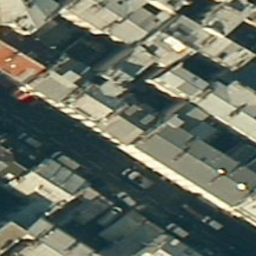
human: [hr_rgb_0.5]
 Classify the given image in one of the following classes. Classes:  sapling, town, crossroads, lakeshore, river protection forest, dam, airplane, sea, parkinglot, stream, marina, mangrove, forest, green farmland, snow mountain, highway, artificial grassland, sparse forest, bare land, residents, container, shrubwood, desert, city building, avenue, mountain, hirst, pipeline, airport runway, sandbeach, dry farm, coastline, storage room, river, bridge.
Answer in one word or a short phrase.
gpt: city building